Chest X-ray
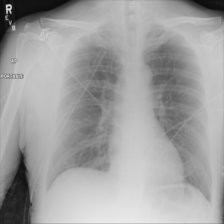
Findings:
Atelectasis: negative
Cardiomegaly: negative
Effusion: negative
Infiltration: negative
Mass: negative
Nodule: negative
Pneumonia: negative
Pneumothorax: negative
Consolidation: negative
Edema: negative
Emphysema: negative
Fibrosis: negative
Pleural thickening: negative
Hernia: negative